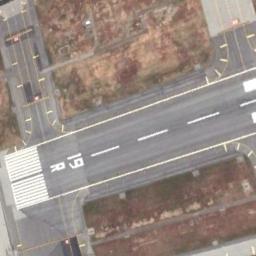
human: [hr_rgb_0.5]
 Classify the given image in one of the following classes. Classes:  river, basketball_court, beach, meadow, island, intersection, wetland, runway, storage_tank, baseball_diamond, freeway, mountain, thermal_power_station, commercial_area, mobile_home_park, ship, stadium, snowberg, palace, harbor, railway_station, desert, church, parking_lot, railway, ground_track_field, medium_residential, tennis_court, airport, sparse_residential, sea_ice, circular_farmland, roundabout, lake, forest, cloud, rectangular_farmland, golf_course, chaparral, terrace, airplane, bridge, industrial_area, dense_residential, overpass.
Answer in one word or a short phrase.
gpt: runway